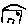
Label: house